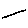
Label: line